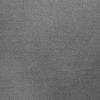
Atmospheric dust classification: dusty